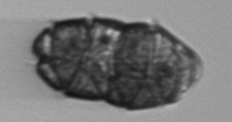
Label: Margalefidinium